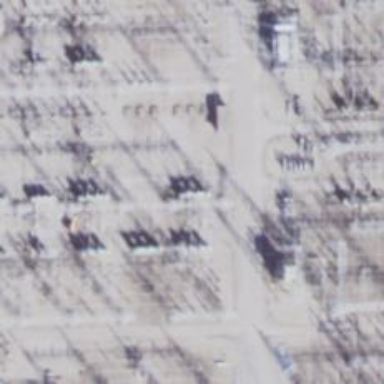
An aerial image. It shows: Switch used for power control.